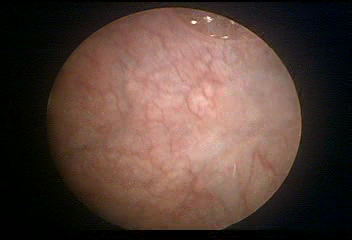
Modality: WLC
Class: Foreign bodies
Subclass: AirBubble
Bladder cancer association: No
Annotated structures: Air bubble